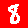
Digit: 8